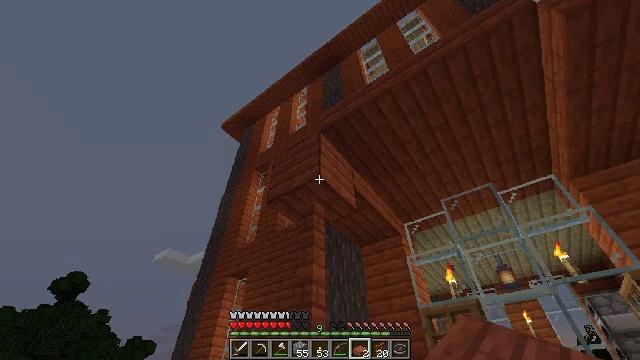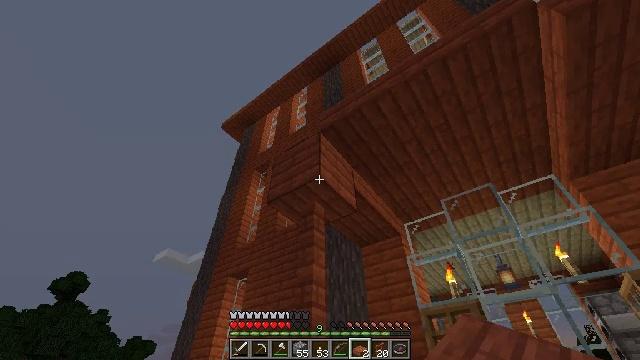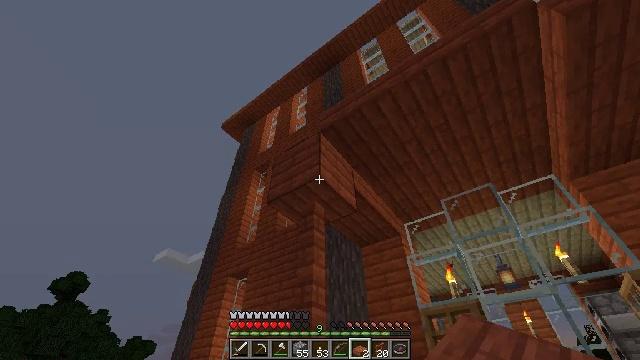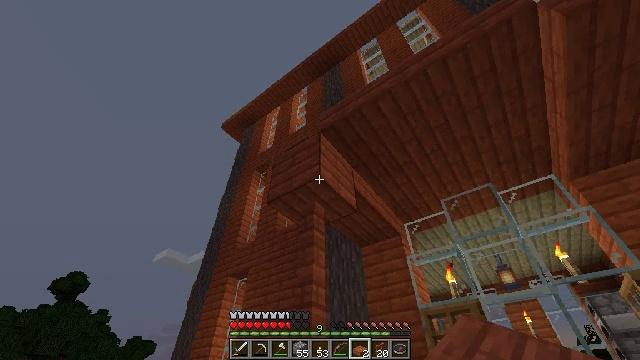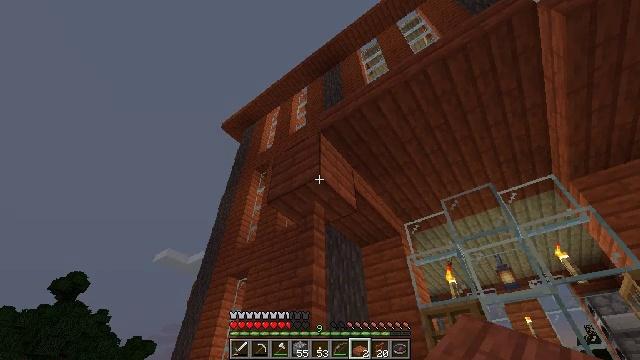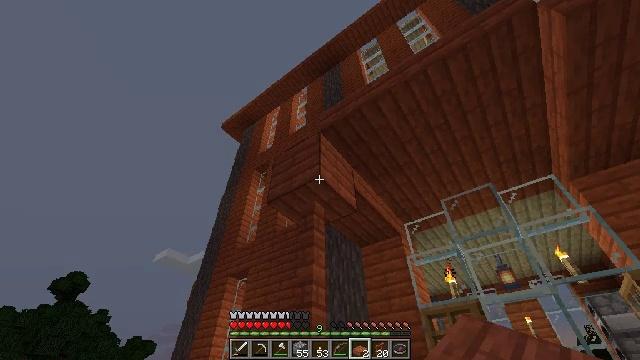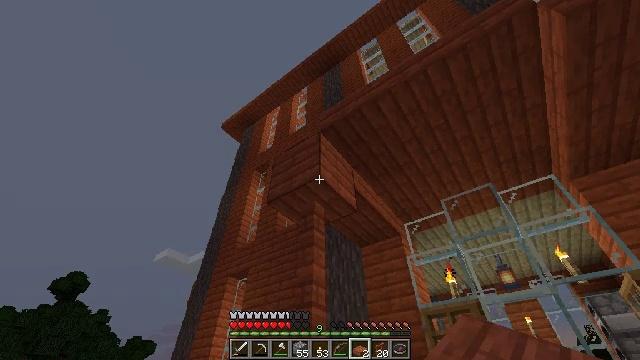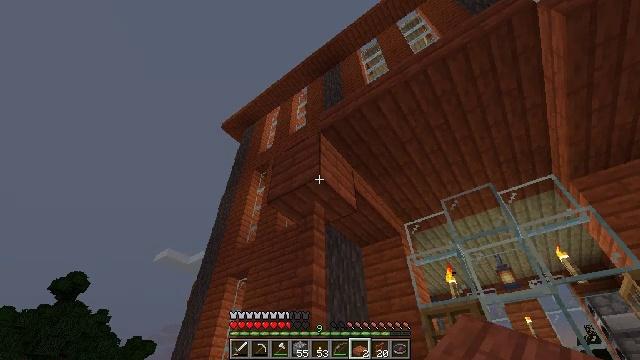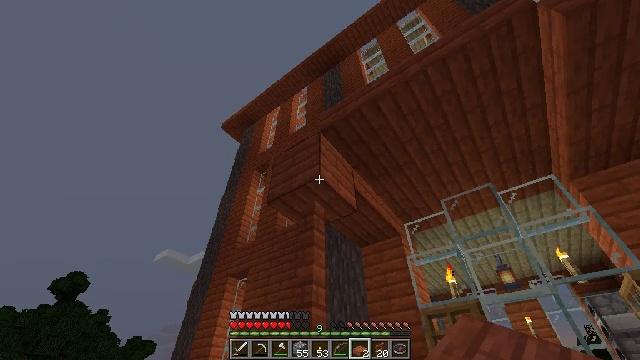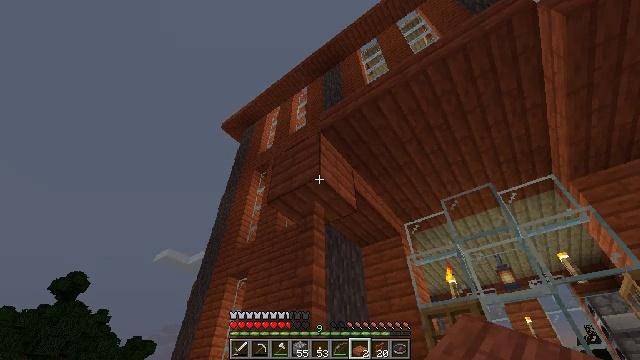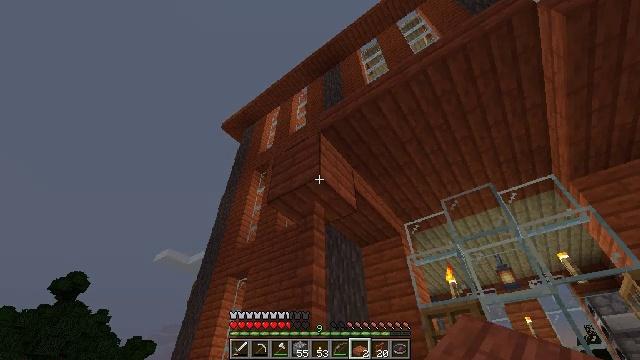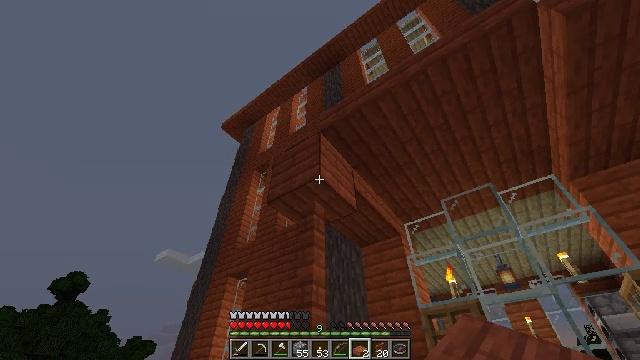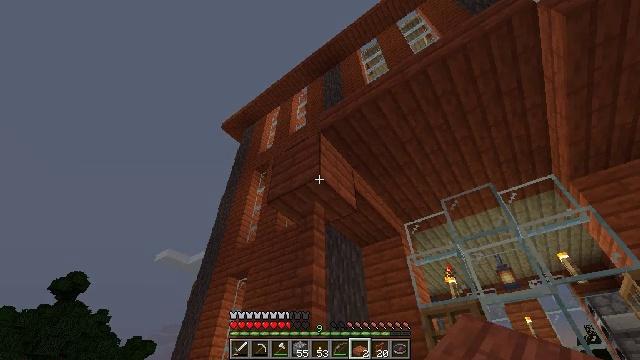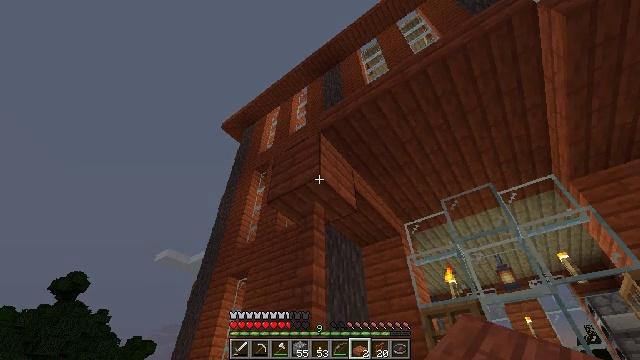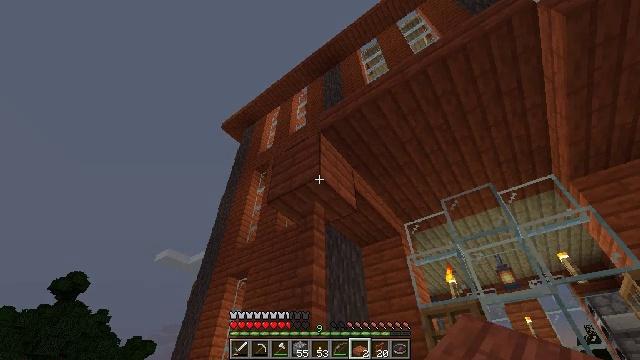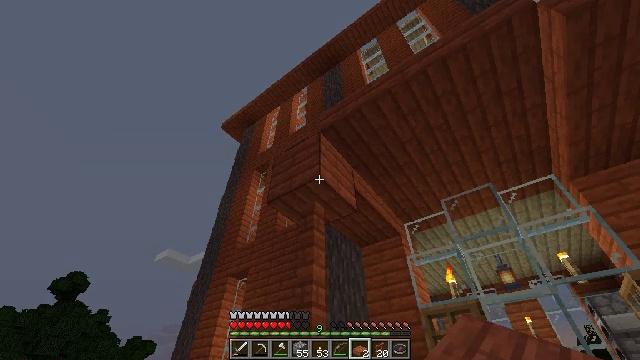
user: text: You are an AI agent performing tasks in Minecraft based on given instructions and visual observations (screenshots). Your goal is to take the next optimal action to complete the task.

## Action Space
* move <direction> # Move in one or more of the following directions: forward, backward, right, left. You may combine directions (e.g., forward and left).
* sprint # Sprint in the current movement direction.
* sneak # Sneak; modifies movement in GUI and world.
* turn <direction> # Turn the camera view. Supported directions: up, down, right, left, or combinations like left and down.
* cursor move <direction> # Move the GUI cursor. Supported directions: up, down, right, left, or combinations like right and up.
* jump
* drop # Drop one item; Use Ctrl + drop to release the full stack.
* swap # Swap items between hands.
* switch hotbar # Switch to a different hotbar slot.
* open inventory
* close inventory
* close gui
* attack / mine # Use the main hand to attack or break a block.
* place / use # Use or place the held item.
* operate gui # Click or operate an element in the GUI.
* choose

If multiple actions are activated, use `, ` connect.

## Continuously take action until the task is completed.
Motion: motion action
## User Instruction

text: Break the acacia slab from the floor.
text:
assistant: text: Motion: no_op
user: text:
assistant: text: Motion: no_op
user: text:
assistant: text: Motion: no_op
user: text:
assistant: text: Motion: no_op
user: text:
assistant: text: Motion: no_op
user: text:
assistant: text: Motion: no_op
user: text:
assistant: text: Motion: no_op
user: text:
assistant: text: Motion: no_op
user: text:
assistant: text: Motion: no_op
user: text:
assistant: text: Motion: no_op
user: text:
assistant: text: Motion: no_op
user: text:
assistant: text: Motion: no_op
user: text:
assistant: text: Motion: no_op
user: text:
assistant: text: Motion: no_op
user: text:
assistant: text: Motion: no_op
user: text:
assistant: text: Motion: switch to hotbar 2
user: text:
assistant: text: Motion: switch to hotbar 2
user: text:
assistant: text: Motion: switch to hotbar 2
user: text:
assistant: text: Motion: no_op
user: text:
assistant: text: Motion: attack / mine
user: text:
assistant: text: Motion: attack / mine
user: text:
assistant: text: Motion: attack / mine
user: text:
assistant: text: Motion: attack / mine
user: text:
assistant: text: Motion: attack / mine
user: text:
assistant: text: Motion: attack / mine
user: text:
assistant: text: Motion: attack / mine
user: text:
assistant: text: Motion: attack / mine
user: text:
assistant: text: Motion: attack / mine
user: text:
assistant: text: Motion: attack / mine
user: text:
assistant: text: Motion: attack / mine